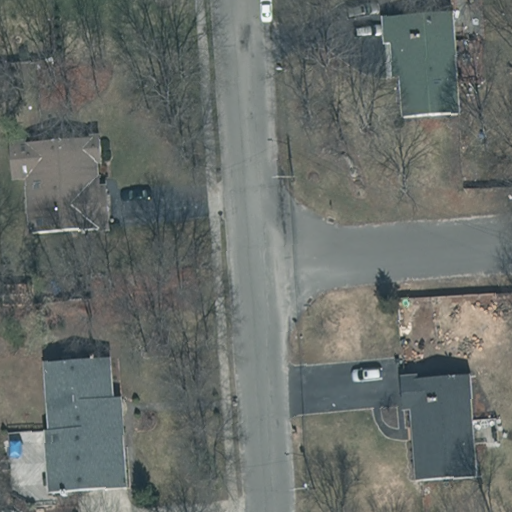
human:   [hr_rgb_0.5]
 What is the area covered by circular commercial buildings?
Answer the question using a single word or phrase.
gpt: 0m2

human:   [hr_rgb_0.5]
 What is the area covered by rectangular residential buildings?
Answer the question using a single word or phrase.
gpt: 280m2

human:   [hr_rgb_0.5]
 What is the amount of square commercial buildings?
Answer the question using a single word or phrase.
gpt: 0

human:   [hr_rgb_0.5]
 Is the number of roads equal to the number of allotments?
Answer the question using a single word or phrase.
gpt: no

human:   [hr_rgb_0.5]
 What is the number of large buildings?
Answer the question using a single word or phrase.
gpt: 1

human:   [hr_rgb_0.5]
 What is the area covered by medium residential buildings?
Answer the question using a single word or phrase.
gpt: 912m2

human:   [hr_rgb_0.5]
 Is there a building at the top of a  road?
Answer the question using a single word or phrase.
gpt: yes

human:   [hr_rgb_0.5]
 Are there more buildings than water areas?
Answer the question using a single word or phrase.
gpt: yes

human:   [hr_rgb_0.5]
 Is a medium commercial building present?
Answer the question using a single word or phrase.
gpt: no

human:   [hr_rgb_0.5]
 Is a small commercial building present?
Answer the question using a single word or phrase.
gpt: no

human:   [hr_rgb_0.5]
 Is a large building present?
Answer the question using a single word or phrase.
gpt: yes

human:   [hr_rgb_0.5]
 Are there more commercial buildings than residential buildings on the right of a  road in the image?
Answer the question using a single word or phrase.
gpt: no

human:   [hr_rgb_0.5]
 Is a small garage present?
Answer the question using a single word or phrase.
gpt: no

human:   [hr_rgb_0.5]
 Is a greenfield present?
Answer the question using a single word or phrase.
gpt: no

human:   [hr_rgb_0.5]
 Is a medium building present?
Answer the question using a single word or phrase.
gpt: yes

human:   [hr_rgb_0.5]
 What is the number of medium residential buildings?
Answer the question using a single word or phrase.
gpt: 3

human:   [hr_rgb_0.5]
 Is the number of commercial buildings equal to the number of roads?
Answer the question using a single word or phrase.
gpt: no

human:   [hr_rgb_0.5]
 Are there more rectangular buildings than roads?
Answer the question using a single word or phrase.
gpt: no

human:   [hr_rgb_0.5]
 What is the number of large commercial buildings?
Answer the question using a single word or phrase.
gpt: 0

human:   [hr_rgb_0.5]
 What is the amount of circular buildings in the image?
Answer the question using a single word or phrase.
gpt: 0

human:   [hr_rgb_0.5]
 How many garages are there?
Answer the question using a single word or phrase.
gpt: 0

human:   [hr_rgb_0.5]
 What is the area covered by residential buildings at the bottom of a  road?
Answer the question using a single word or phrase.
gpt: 788m2

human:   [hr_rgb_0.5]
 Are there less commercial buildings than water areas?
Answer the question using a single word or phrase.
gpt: no

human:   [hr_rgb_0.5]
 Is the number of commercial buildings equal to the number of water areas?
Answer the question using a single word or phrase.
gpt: yes

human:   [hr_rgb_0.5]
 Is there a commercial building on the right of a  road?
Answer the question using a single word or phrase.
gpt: no

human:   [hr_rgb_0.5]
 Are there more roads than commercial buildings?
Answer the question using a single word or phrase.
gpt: yes

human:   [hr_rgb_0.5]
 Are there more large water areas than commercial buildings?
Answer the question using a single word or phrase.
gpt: no

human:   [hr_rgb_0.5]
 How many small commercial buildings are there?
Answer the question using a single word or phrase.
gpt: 0

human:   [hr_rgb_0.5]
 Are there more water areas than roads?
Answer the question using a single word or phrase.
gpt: no

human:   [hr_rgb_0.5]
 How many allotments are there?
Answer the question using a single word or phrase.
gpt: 0

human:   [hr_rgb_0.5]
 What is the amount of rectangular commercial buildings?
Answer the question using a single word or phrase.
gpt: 0

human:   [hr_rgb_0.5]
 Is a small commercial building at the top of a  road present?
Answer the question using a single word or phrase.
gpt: no

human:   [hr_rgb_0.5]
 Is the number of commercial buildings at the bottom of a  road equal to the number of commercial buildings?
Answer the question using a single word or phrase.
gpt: yes

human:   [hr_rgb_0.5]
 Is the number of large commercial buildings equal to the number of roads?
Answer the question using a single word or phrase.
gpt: no

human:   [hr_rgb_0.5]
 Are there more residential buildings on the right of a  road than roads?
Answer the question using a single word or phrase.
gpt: no

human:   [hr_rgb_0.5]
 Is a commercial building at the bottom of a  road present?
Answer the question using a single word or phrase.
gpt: no